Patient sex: M
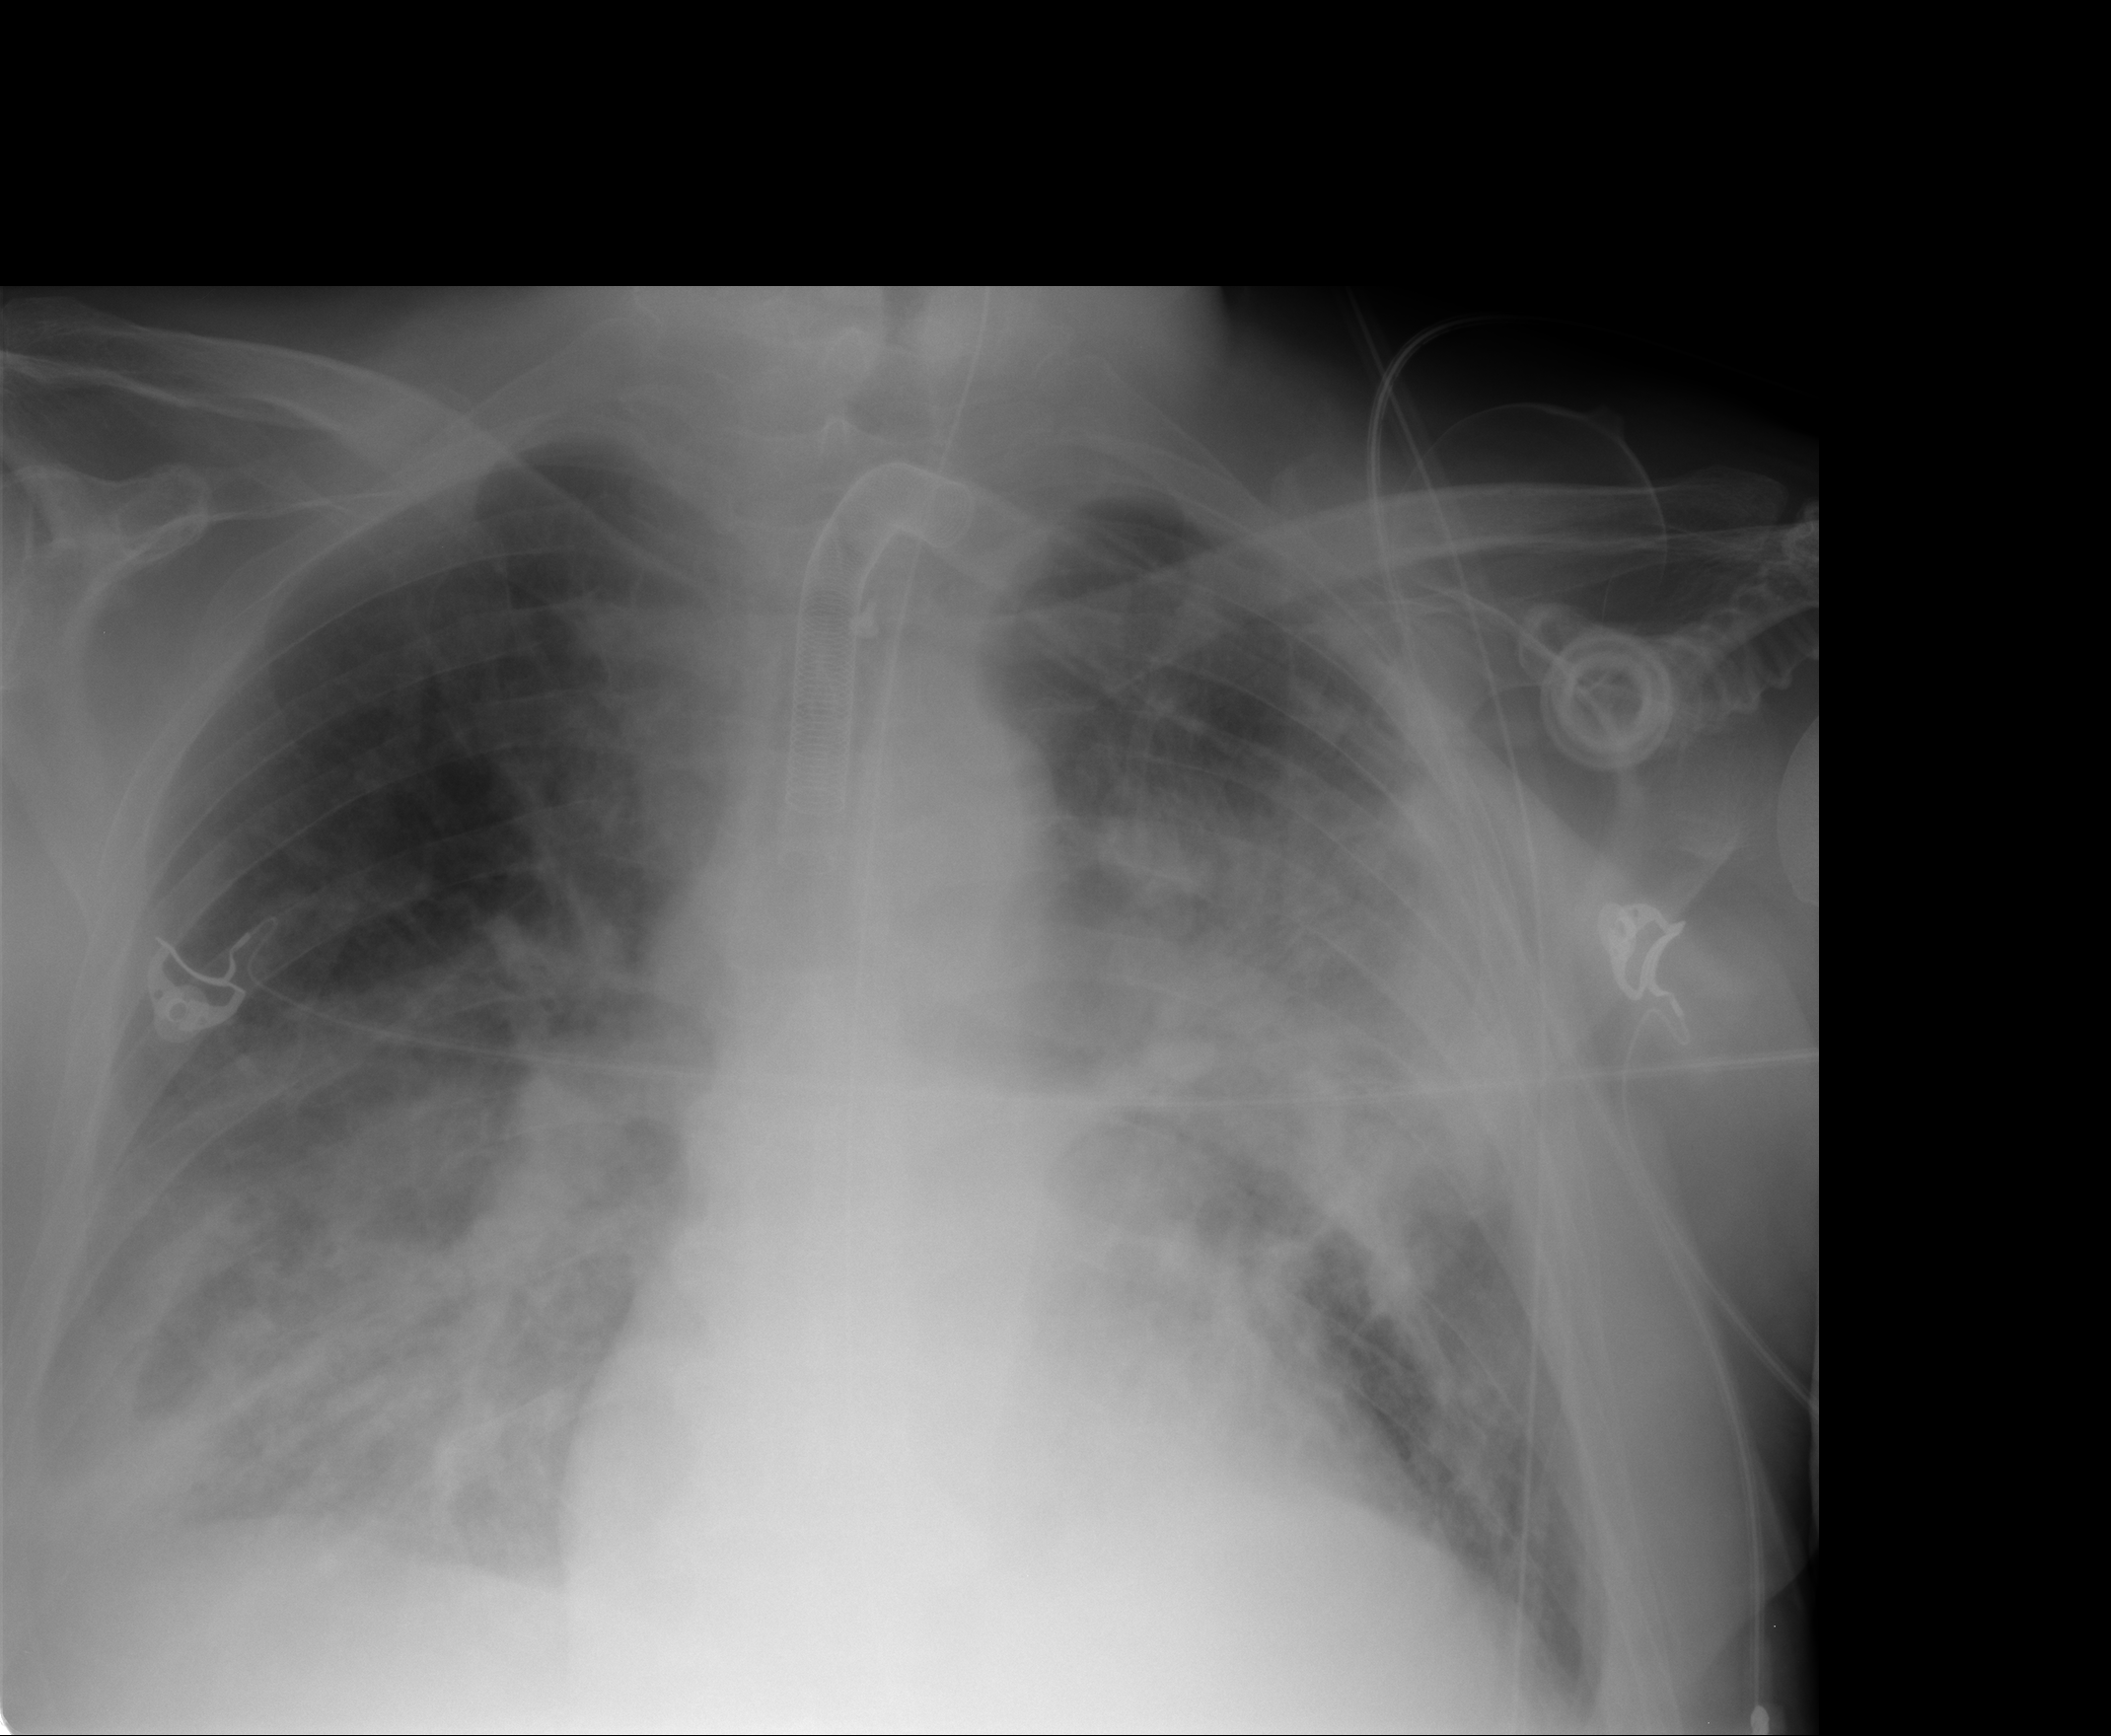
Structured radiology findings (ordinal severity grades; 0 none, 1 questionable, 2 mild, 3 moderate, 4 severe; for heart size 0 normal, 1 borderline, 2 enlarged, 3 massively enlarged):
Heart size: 1
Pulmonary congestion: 2
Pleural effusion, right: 2
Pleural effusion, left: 1
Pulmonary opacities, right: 3
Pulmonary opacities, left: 4
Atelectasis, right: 2
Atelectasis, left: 2